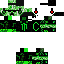
A male human skin with green skin dressed in a green tshirt and black pants, featuring a closed mouth.